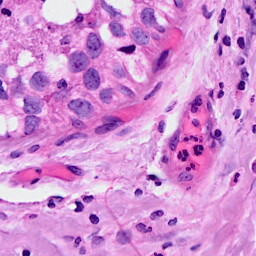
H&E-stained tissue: Breast